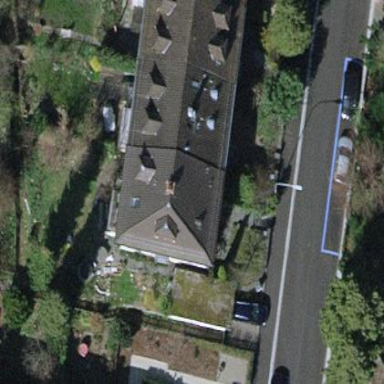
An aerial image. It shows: Semi-detached house.